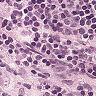
Metastatic tissue present: no